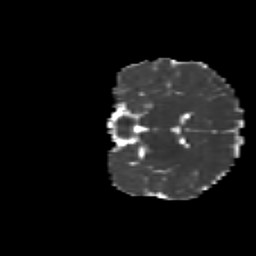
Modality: MD
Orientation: coronal
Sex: male
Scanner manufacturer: siemens
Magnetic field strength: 3 T
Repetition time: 5 s
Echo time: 0.071 s